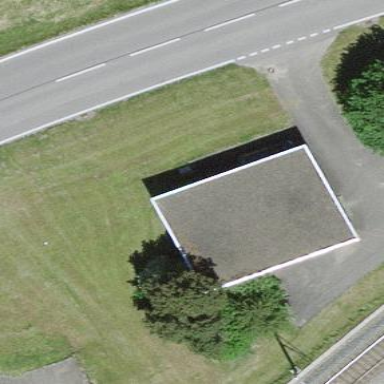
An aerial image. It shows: Service building.